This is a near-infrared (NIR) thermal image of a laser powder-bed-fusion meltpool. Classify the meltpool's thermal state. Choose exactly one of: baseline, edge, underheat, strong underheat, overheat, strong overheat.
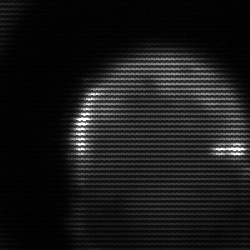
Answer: edge